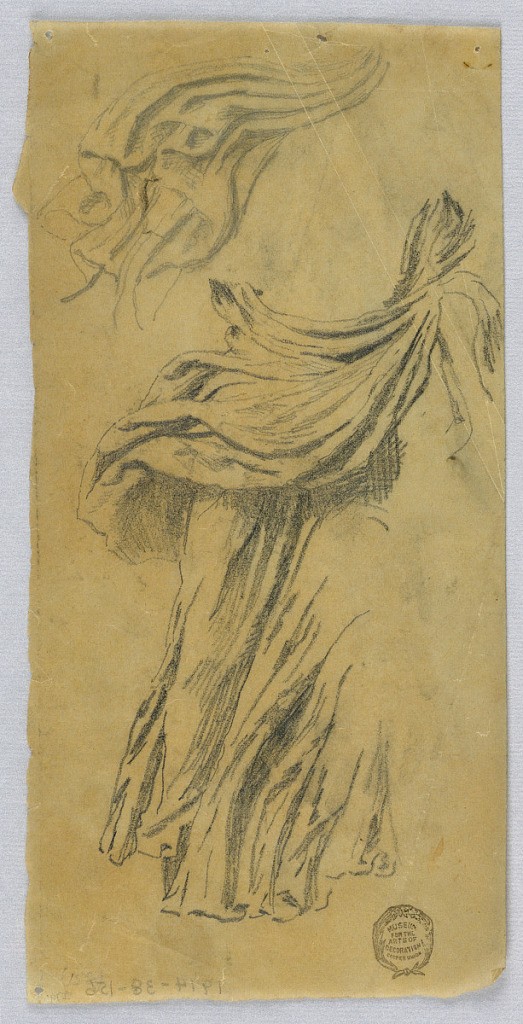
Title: Drapery Study
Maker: Francis Augustus Lathrop, American, 1849–1909
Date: ca. 1895
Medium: Graphite on tracing paper
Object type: Drawing
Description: Drapery on body, standing figure, turned slightly to the right. On verso, top part of drapery, a scarf blowing freely.